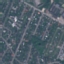
Land use / land cover: Residential